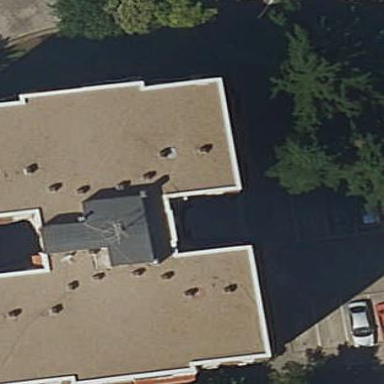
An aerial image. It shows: View of apartment building.